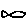
Label: fish